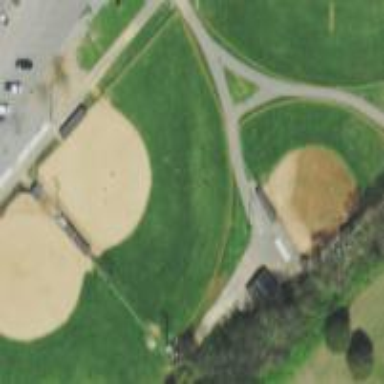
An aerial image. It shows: Softball pitch for leisure land activities.